You are looking at the envelope spectrum of a bearing's vibration signal. The marked vertical lines are the theoretical fault frequencies for the outer race, inner race, rolling elements, and cage. What is the most likely bearing condition (normal, inner_race, outer_race, ball)?
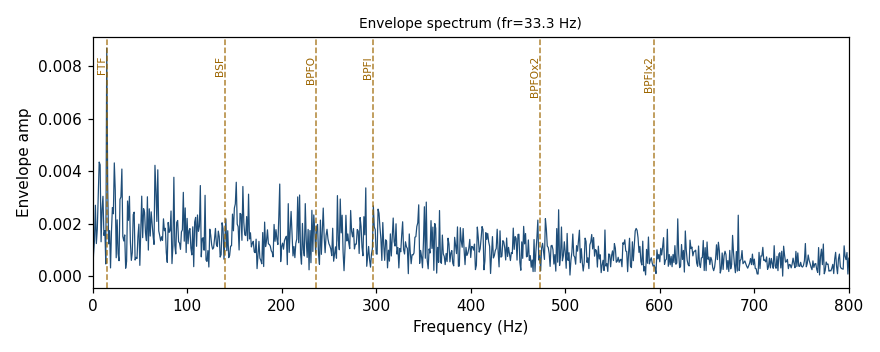
Answer: normal